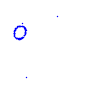
Particle: proton